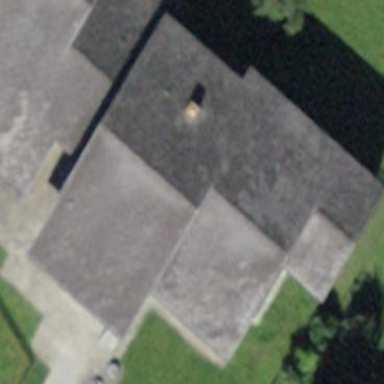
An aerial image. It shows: School building.